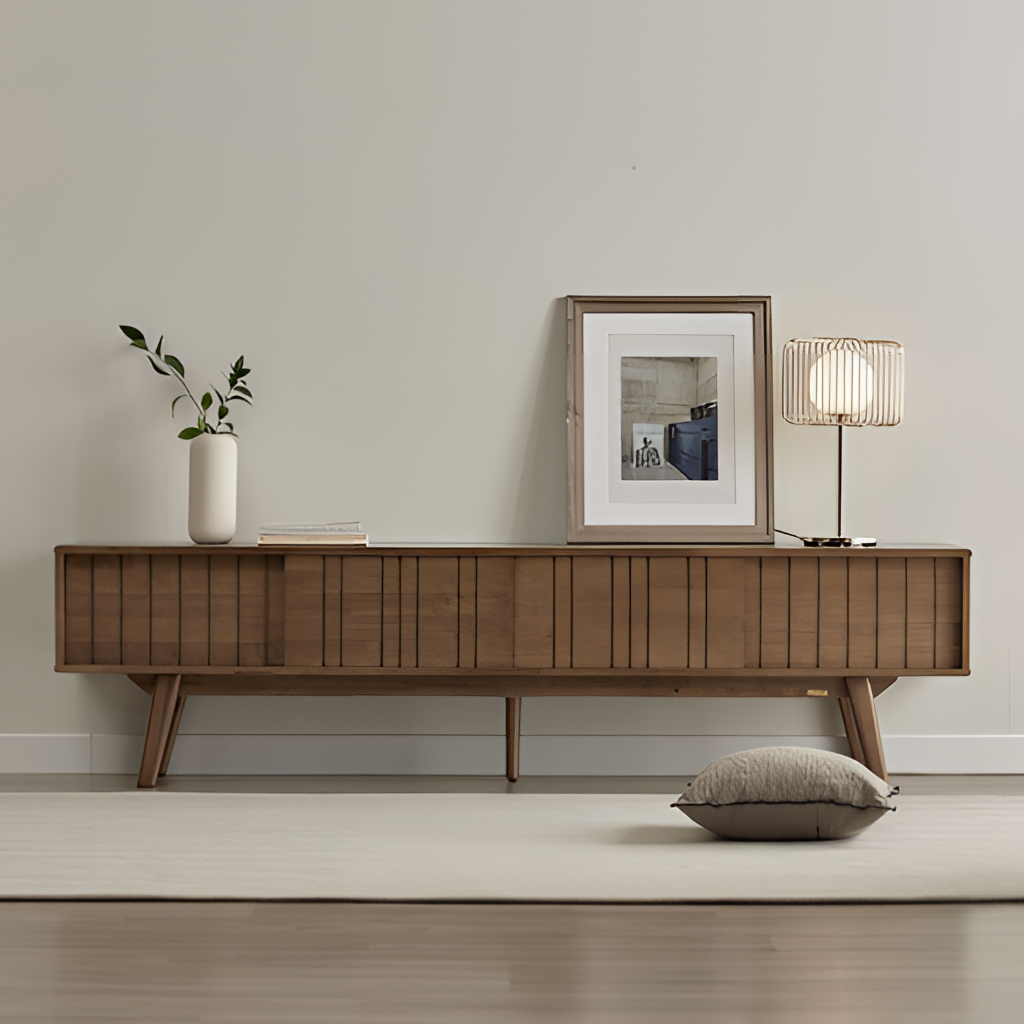
wood console table, living room, wood flooring, with plank pattern, minimalist, cream paint wallpaper, with solid pattern